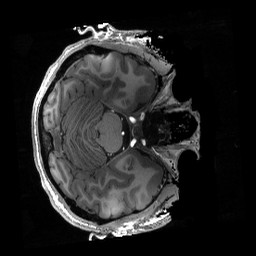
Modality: T1w
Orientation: axial
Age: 30
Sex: male
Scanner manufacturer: siemens
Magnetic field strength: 6.98 T
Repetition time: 2.53 s
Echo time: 0.00176 s